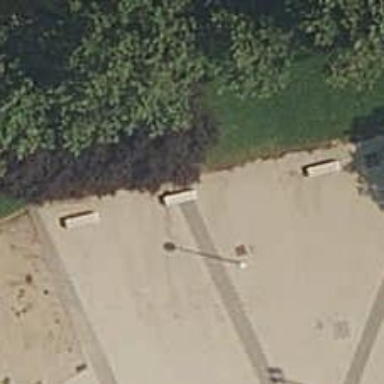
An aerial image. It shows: White bench.